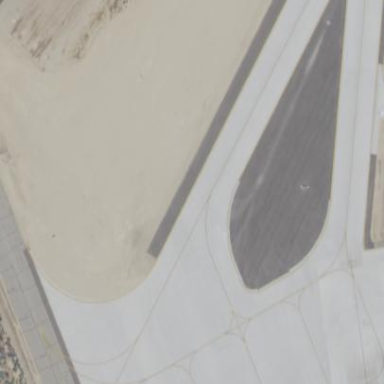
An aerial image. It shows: Apron at the airport.